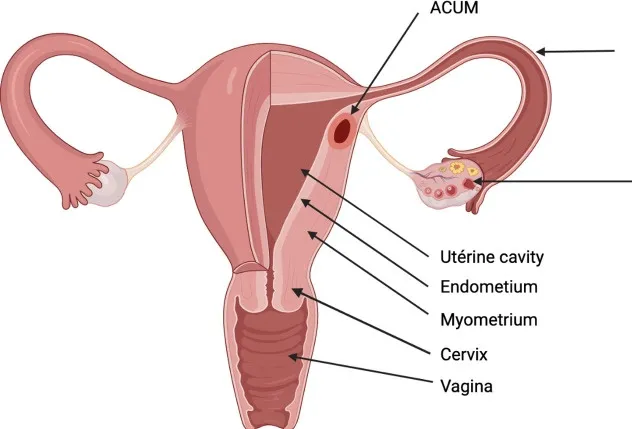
Schematic representation of the location of the left ACUM.
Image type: radiology (ct)